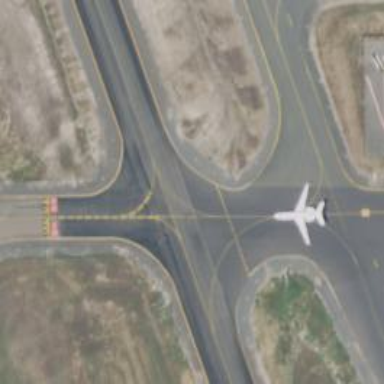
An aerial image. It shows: Taxiway at the airport with asphalt surface.